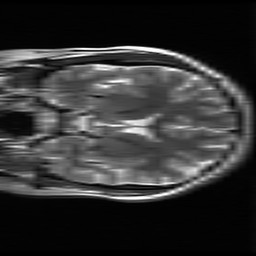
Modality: T2w
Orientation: coronal
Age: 31
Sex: female
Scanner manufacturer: ge
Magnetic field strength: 3 T
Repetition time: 5.192 s
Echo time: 0.1003 s